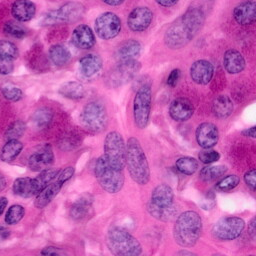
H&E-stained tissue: Pancreatic